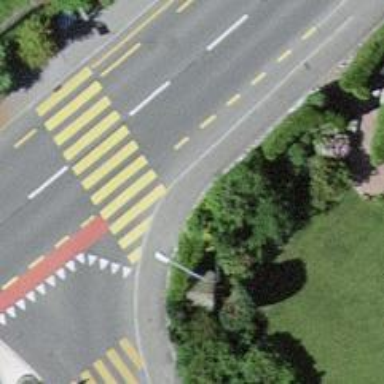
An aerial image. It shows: Uncontrolled zebra crossing with zebra markings.